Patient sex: F
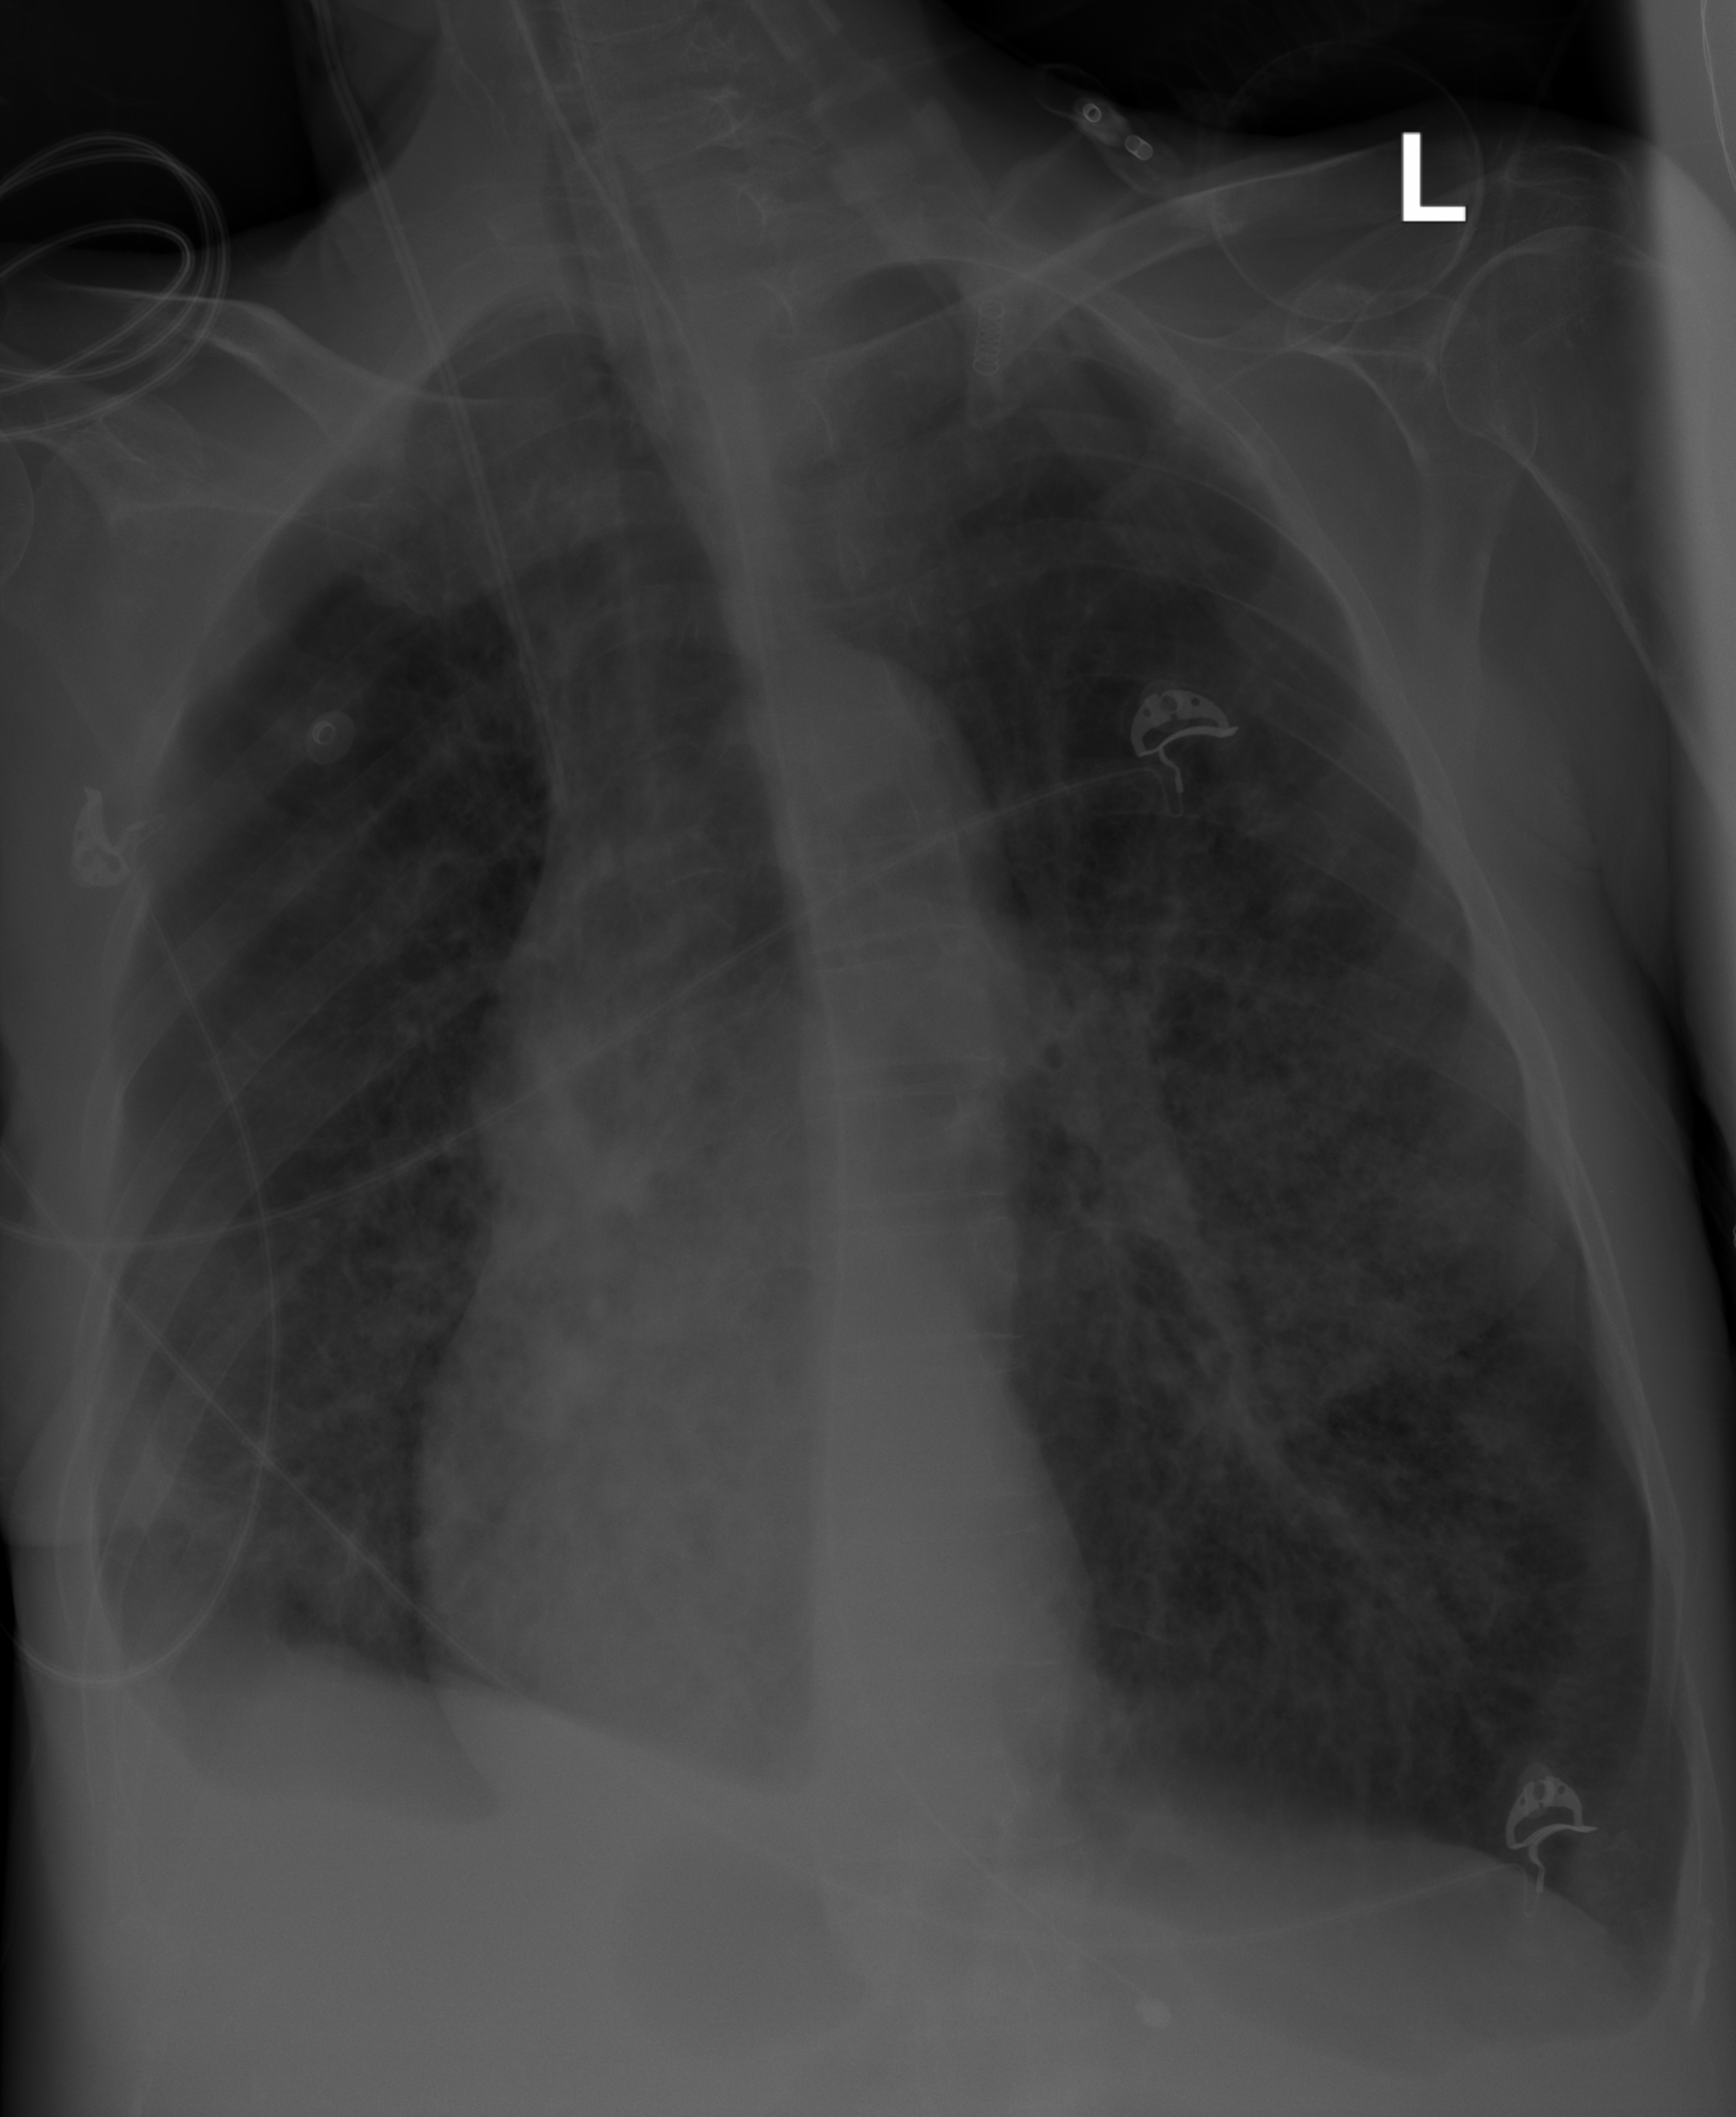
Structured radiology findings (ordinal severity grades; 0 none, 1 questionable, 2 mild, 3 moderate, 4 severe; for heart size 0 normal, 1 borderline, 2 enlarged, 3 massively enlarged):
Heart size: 0
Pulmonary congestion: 0
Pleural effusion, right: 2
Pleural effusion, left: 0
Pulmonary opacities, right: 2
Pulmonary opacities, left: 2
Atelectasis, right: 2
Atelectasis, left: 0